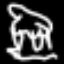
Label: frog